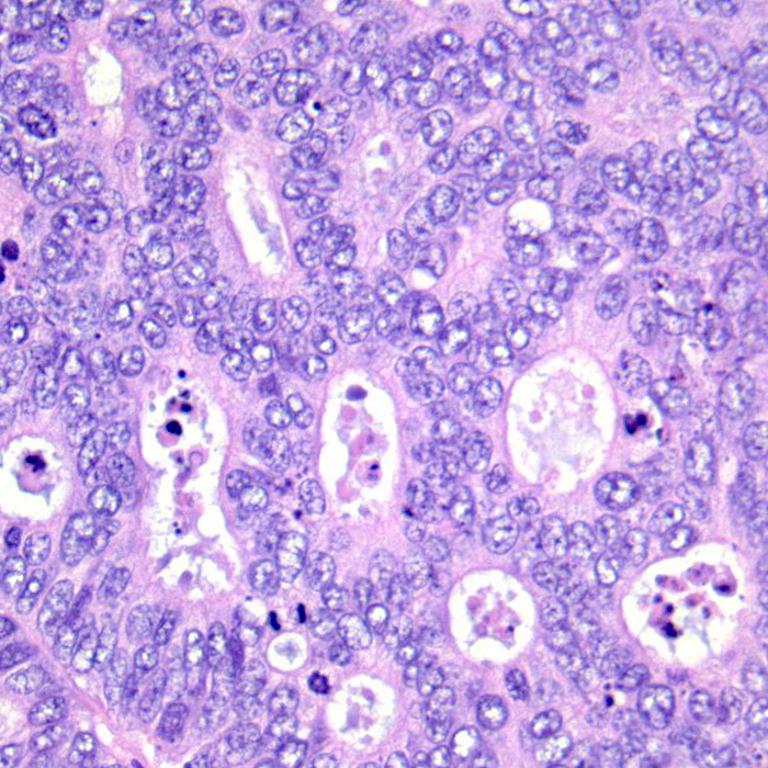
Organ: colon
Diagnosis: adenocarcinomas